Question: PBI reports into SharePoint pages for staff to access. All staff has O365 licenses, which should include the ability to view the embedded reports, and they have access to the respective SharePoint site and page. But they See
Like this
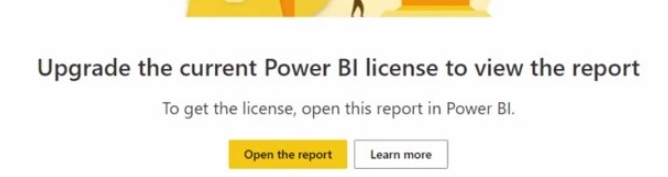
Answer: Embedding a report in SharePoint doesn't remove the requirement for the user to have a Power BI Pro license or use a Premium capacity.
> LicensingTo view the embedded report, users need either a Power BI
Pro or Premium Per User (PPU) license or the content needs to be in a
workspace that's in a Power BI Premium capacity (EM or P SKU).
<URL>